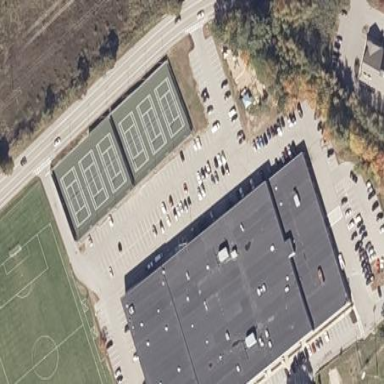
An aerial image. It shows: Tennis court on pitch.